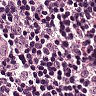
Metastatic tissue present: yes